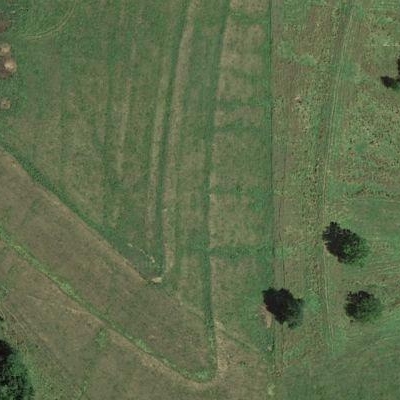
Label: bField